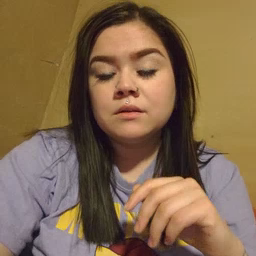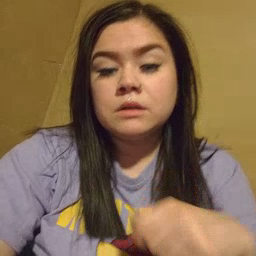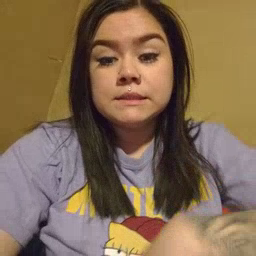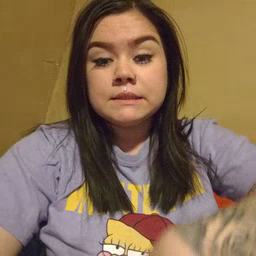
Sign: zipper